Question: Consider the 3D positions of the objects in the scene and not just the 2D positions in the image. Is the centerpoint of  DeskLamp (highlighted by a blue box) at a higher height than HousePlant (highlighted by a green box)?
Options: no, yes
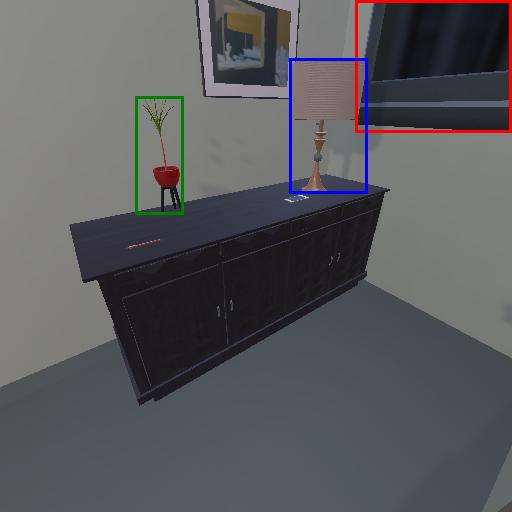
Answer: no